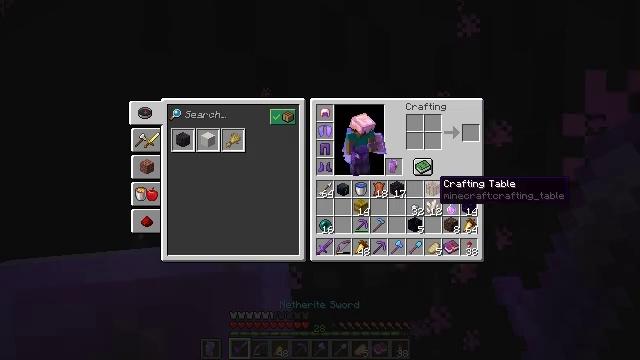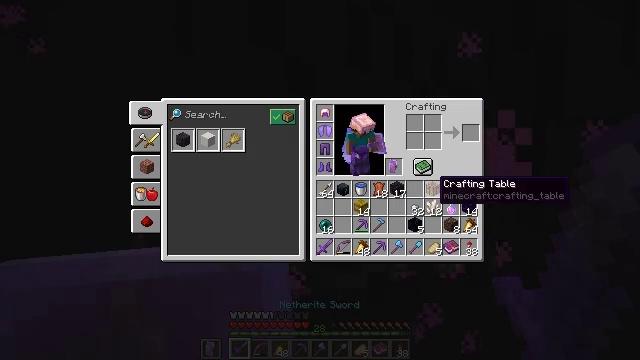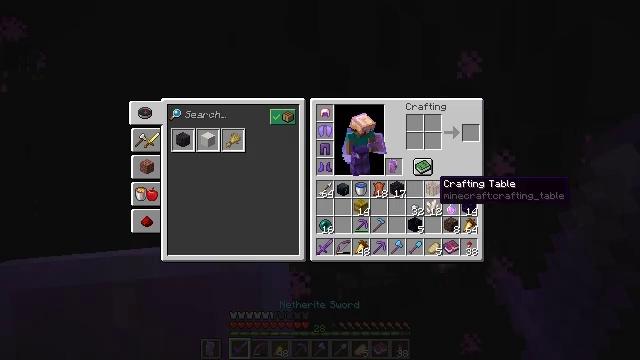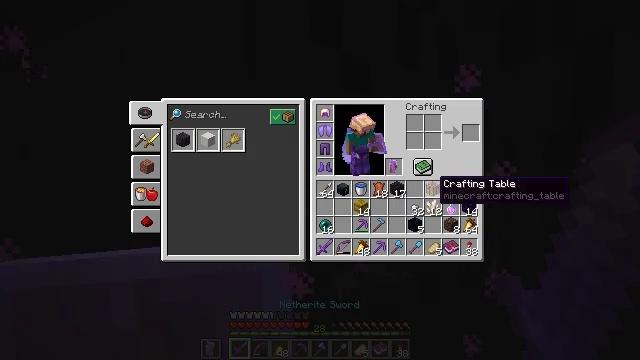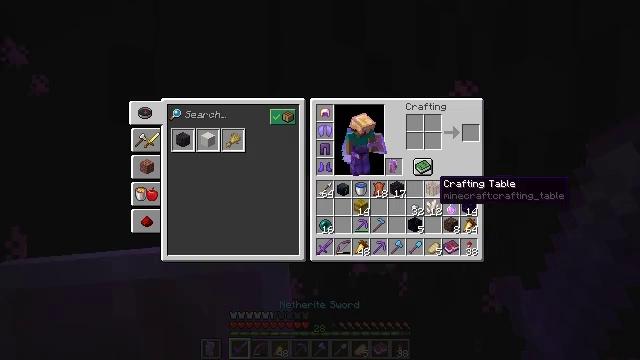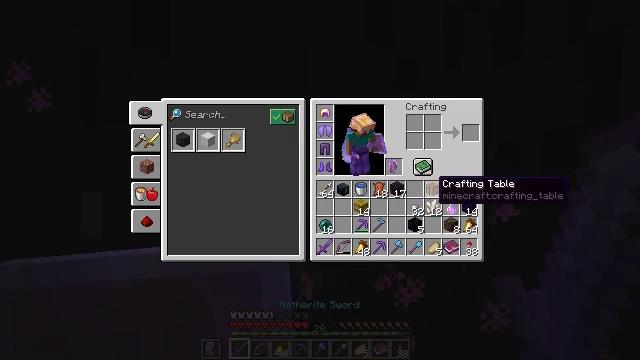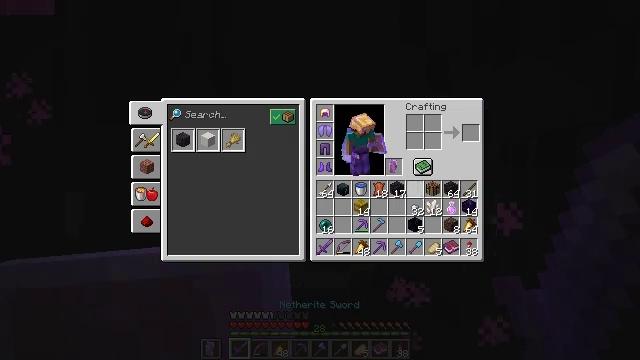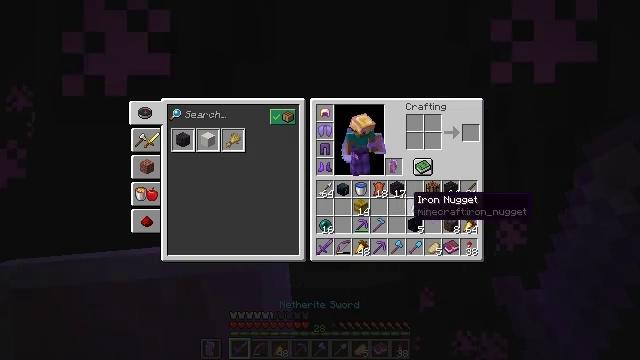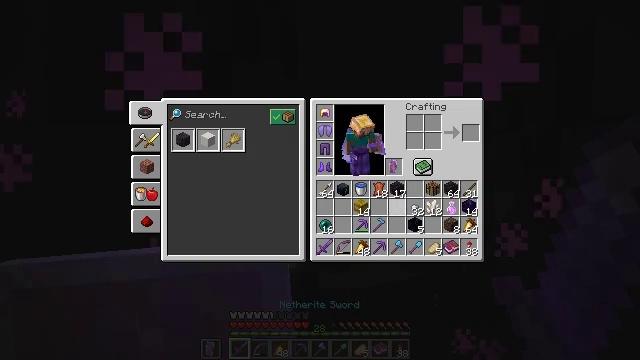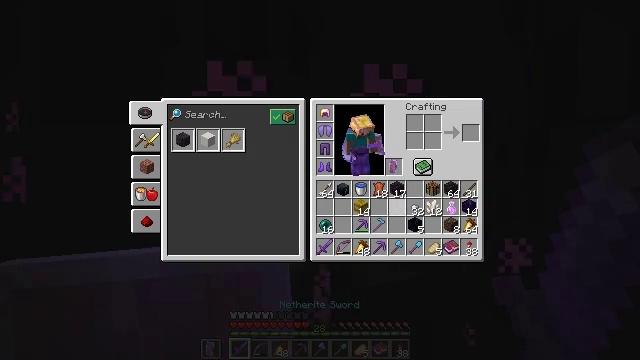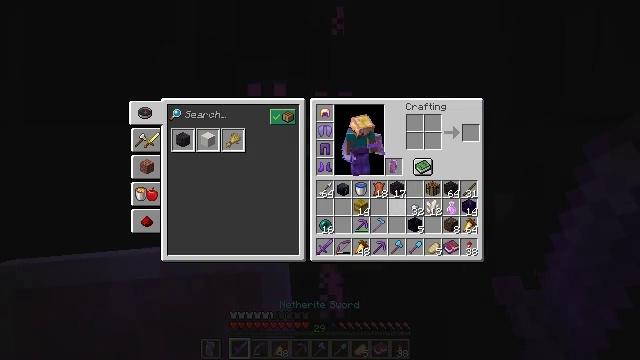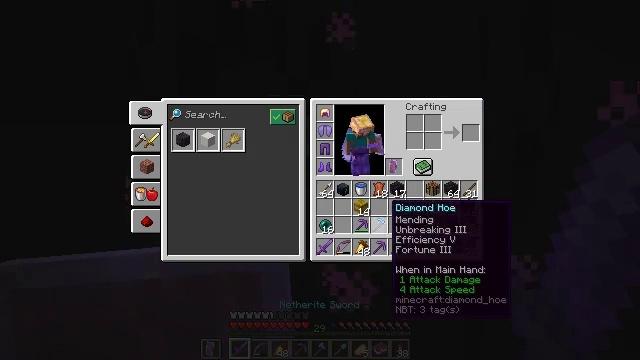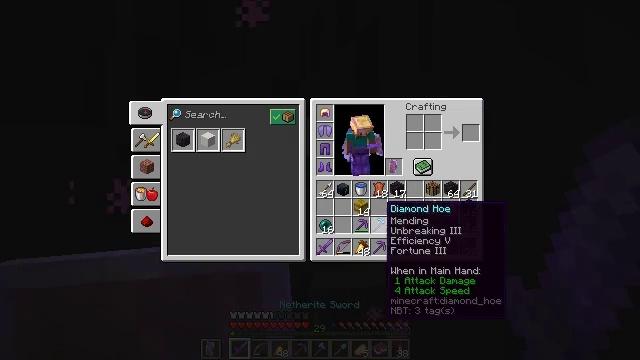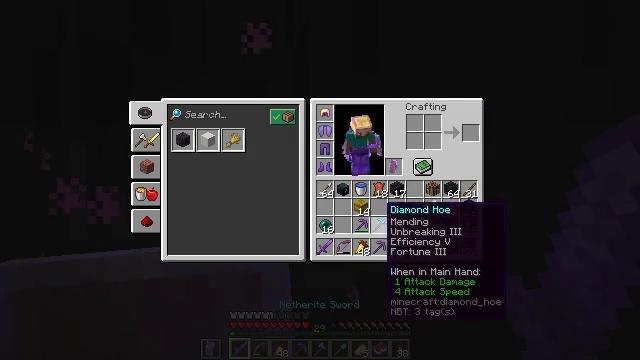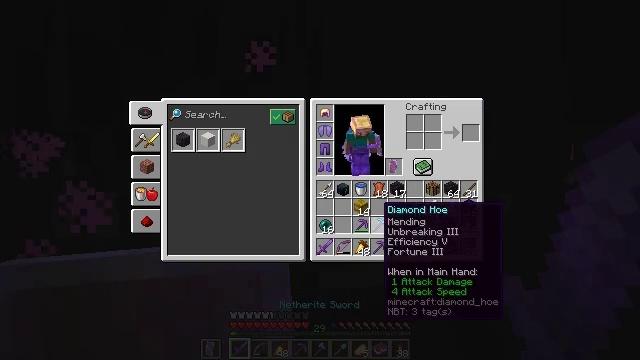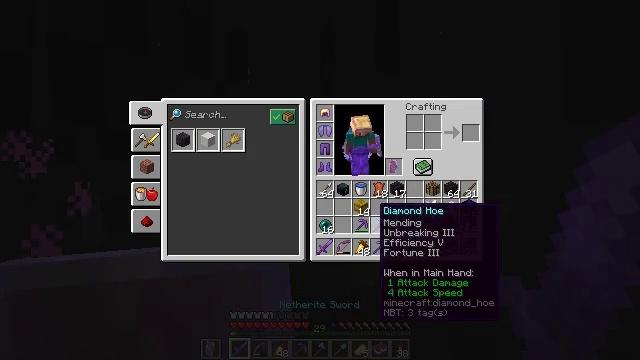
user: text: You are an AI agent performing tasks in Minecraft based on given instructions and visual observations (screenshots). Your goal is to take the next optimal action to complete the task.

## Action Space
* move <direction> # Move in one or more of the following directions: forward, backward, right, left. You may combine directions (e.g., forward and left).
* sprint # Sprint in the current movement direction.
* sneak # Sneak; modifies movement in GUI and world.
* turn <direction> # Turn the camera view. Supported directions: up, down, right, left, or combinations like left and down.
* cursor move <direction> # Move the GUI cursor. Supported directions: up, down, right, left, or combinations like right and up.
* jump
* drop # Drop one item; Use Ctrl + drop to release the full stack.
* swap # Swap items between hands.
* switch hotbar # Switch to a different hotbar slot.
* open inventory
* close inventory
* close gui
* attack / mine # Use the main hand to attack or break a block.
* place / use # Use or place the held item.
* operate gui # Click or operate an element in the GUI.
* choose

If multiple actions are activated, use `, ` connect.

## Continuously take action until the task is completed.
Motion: motion action
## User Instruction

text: Kill an enderman.
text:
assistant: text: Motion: no_op
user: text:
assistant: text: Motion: no_op
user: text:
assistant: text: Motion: no_op
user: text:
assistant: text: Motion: no_op
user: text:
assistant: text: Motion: no_op
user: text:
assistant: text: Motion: cursor move left
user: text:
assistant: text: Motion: cursor move left and down
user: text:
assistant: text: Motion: cursor move left
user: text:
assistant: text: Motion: no_op
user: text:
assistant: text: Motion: no_op
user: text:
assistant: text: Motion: cursor move left
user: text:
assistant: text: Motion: no_op
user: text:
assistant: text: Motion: no_op
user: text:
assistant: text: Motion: no_op
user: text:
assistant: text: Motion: no_op
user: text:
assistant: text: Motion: no_op
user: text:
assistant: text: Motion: no_op
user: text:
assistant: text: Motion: no_op
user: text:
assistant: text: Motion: no_op
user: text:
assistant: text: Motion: no_op
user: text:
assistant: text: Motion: no_op
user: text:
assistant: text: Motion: no_op
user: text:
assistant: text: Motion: no_op
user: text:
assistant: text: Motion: no_op
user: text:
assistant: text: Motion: no_op
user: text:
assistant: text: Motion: operate gui
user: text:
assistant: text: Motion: operate gui
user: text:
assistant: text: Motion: cursor move right
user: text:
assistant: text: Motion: cursor move right and down
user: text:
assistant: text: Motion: no_op